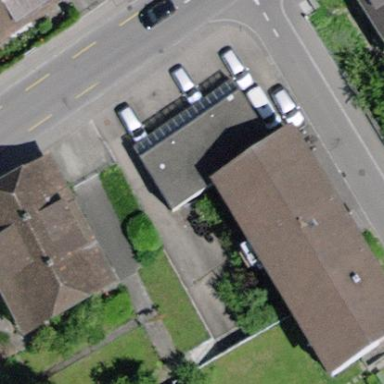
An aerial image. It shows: Garage building.